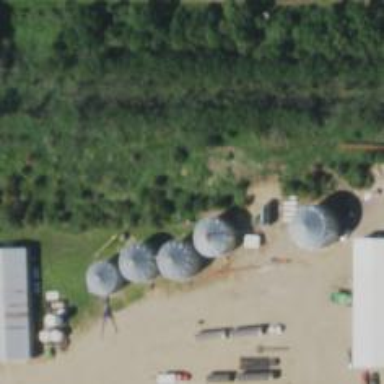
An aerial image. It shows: Silo.